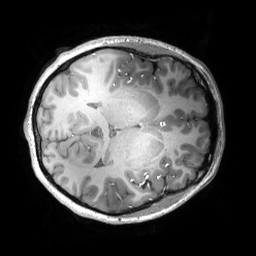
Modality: T1w
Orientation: axial
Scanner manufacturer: philips
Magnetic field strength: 7 T
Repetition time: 0.008 s
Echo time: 0.001974 s